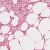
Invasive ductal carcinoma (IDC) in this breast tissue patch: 0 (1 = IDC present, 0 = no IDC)